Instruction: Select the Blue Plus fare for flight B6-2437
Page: flights
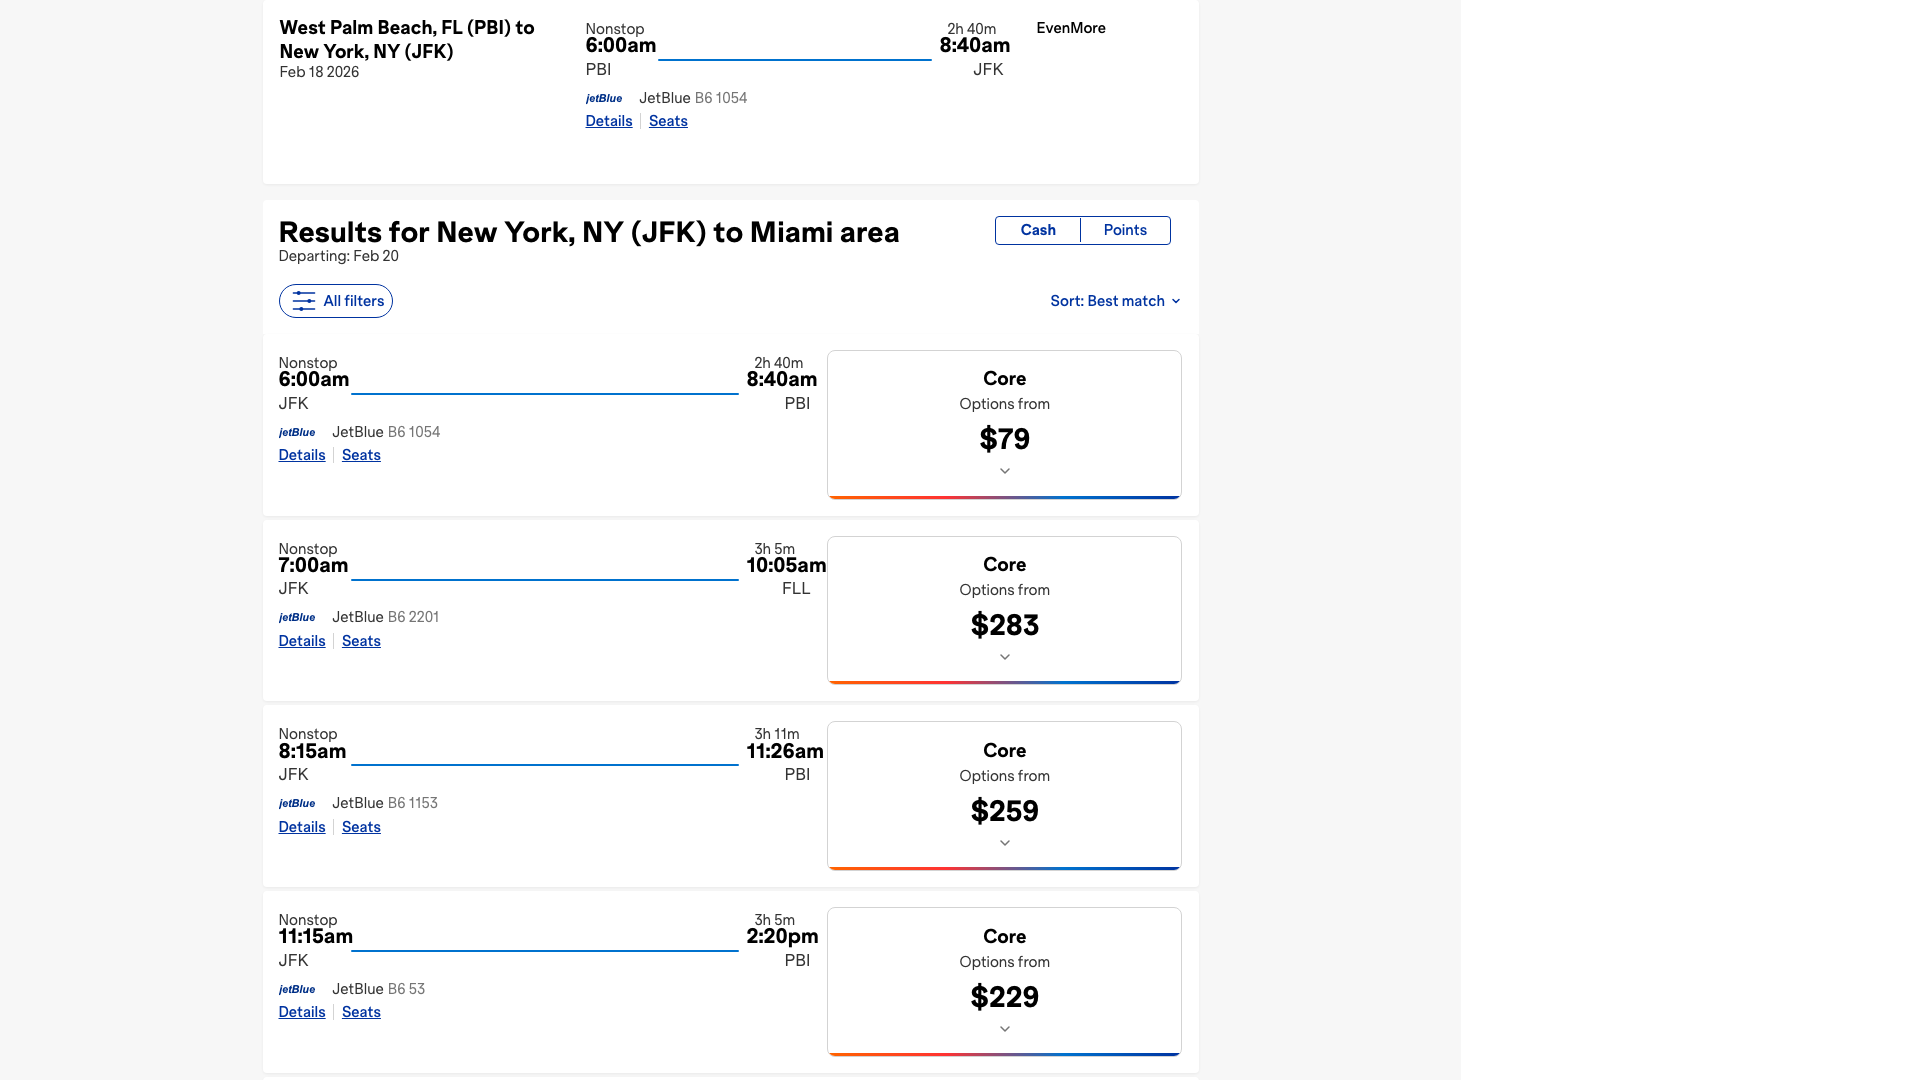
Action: click